Field crop: maize
Growth stage: 2
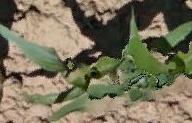
Species: maize